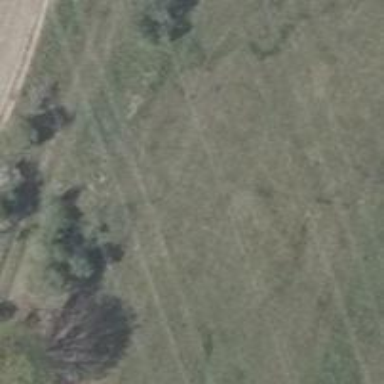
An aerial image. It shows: Grassy track road with grade 4 track type.